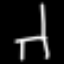
Label: chair